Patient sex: F
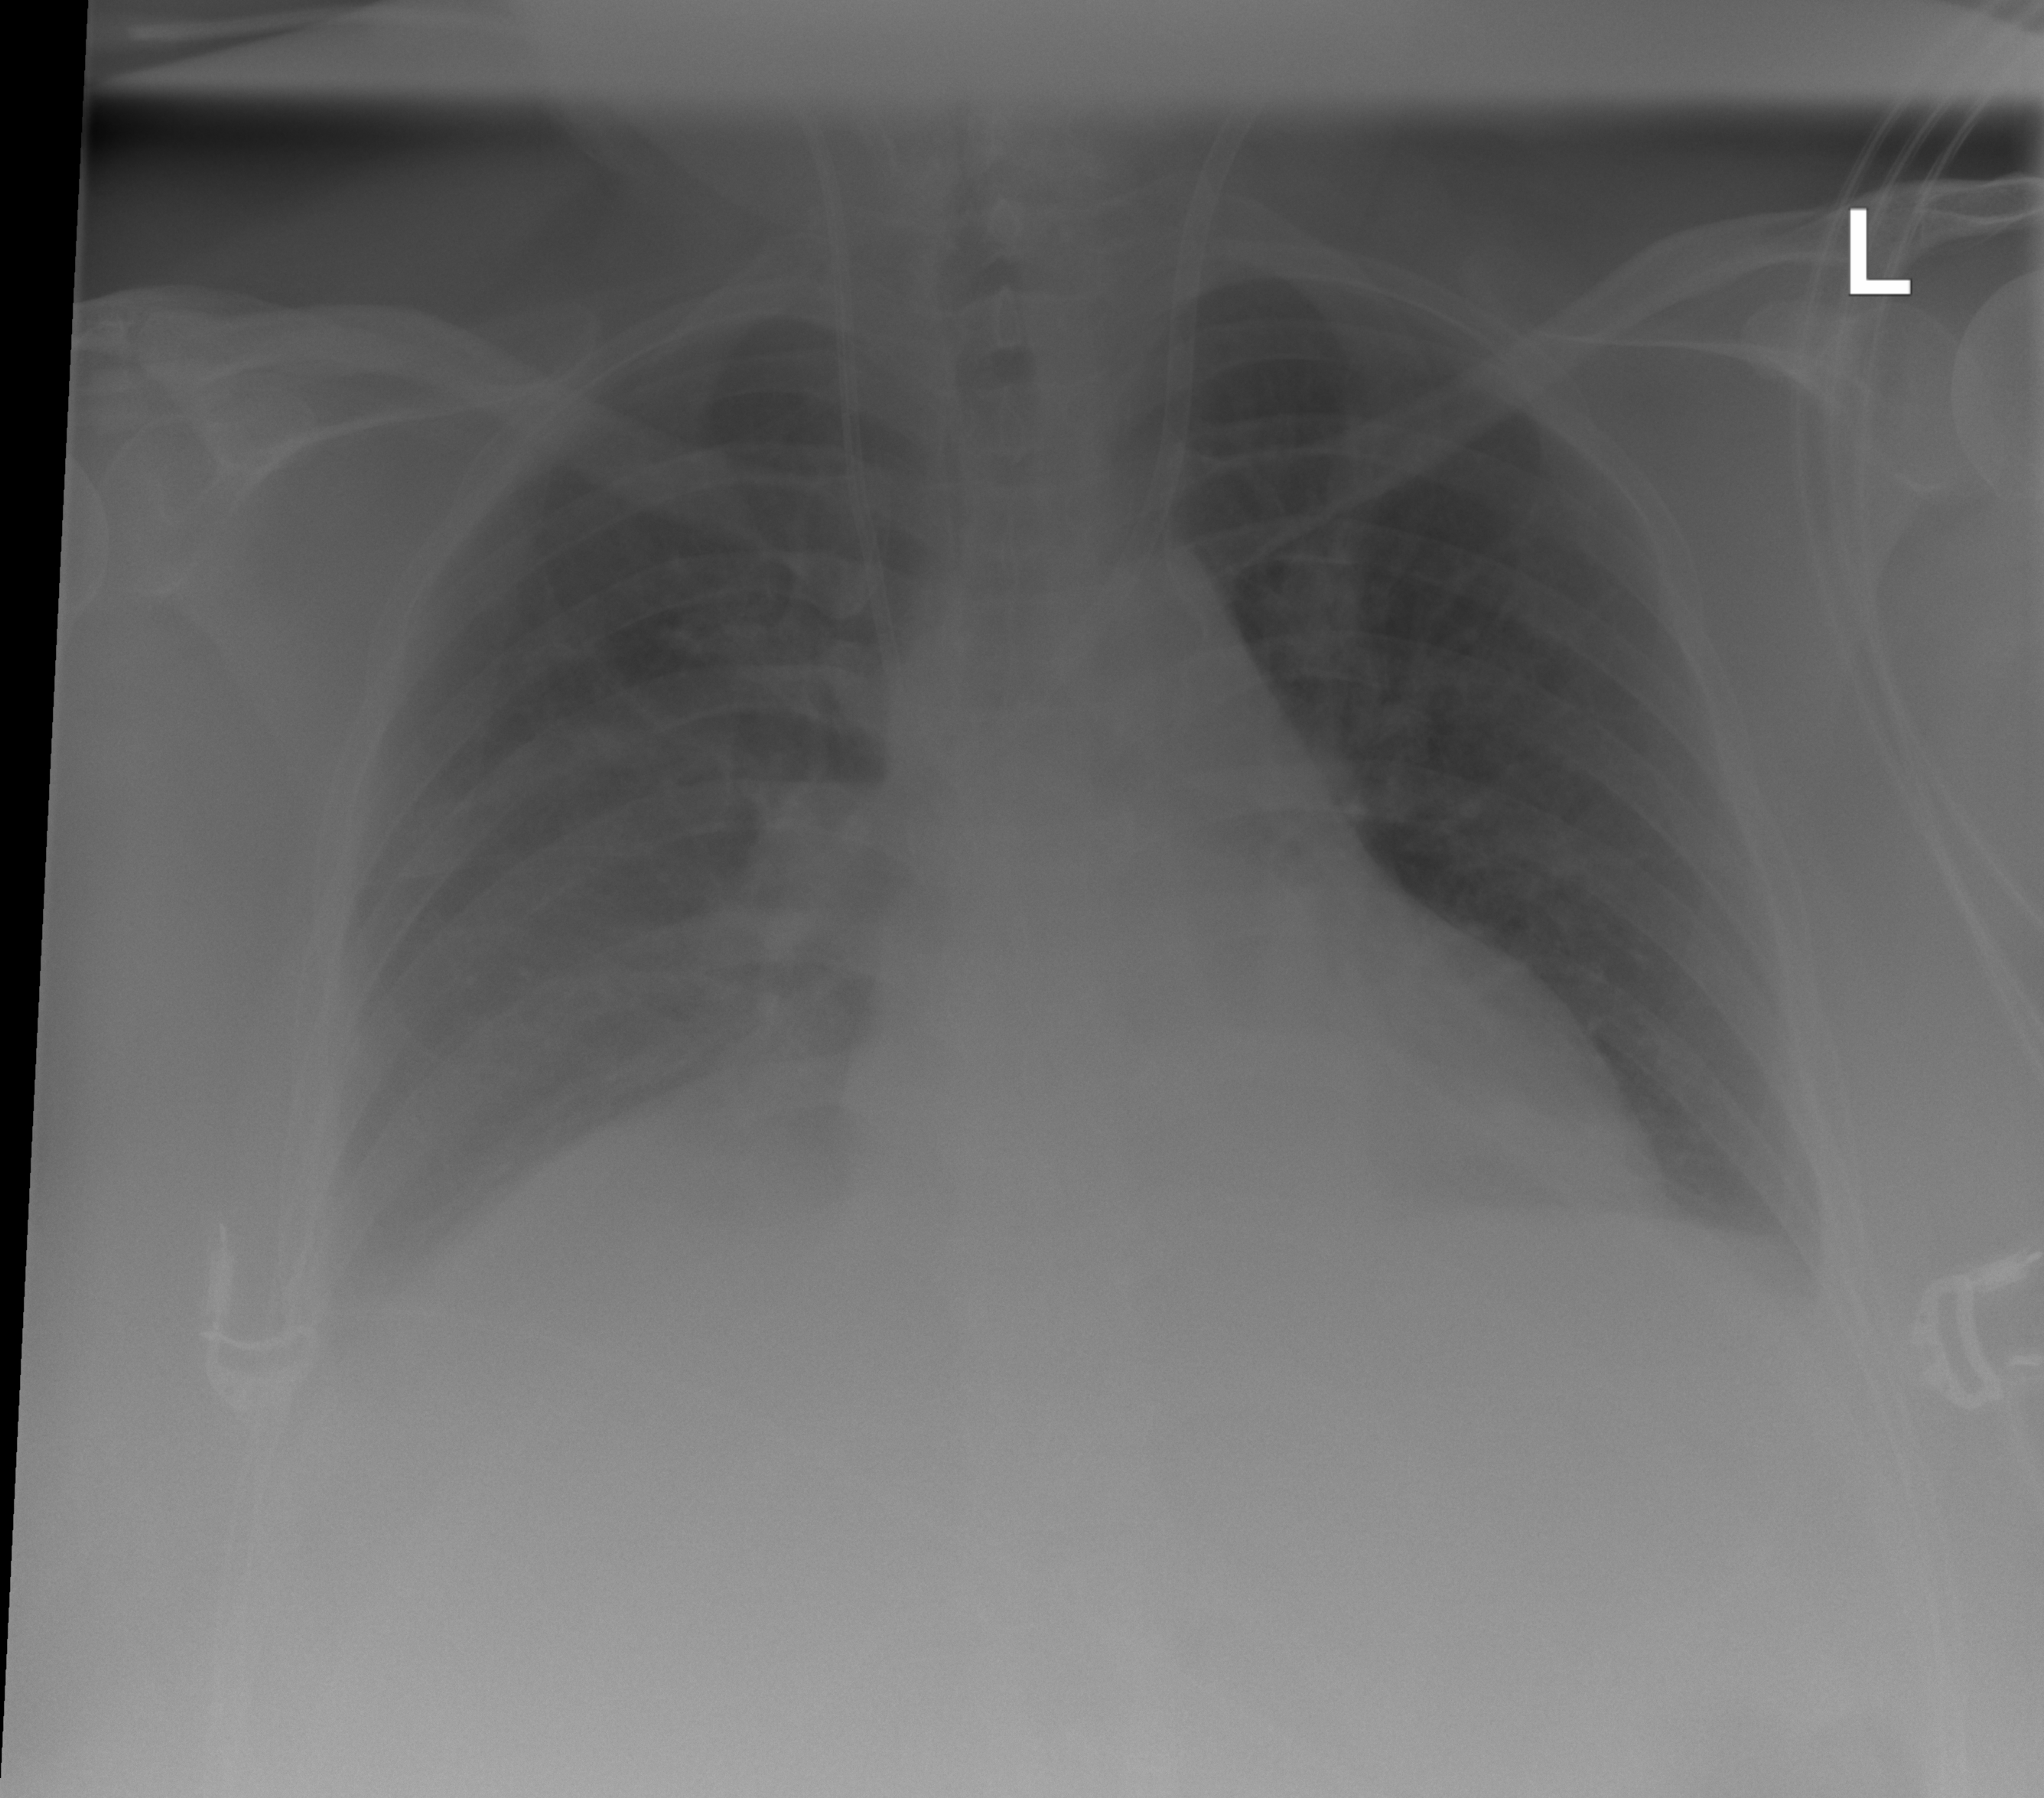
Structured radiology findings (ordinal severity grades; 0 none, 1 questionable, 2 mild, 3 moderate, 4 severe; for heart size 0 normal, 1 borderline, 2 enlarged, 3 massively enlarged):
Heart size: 2
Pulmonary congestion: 0
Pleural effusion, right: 3
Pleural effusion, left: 2
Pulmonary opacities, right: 1
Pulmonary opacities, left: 0
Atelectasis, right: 3
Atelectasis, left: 2